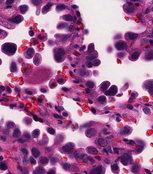
Tumor epithelial tissue: yes
Tumor-associated stroma tissue: no
Normal tissue: no